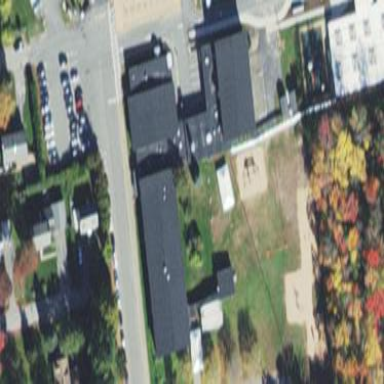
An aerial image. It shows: School building.